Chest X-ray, PA view. Patient: 35 years old, sex F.
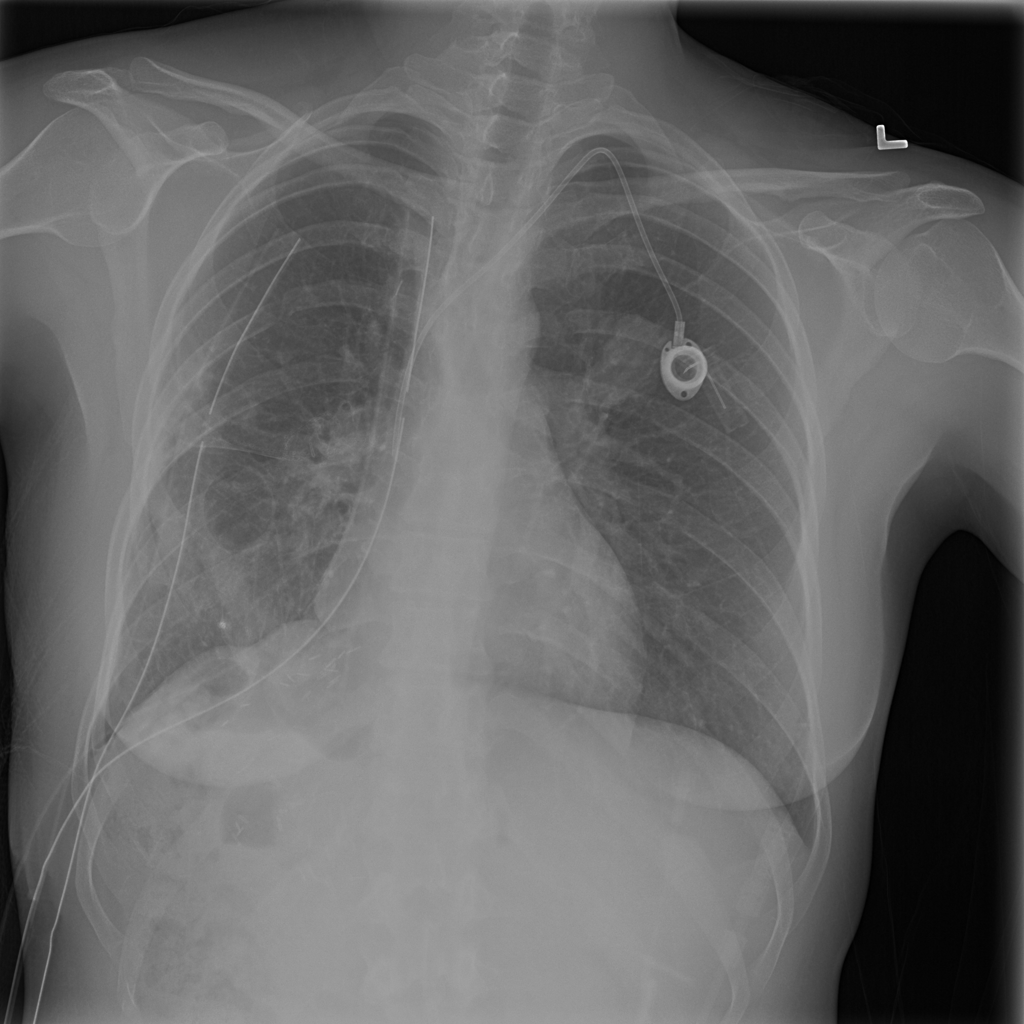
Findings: Mass